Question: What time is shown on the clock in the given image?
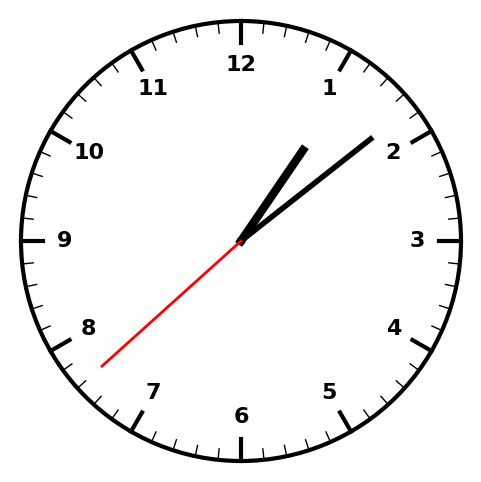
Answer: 01:08:38